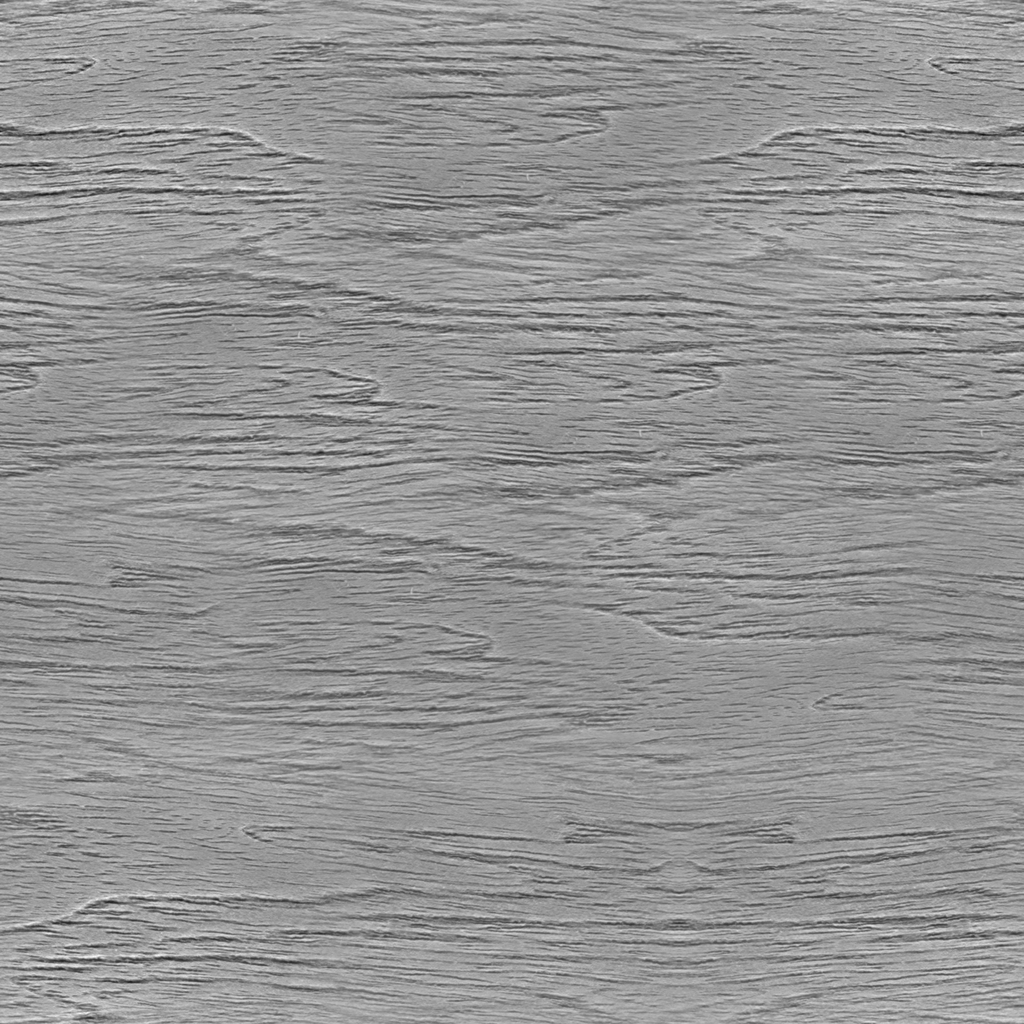
Texture map type: Displacement